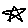
Label: star